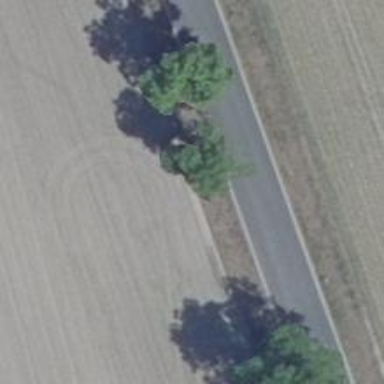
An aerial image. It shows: Deciduous tree with broadleaved leaves.